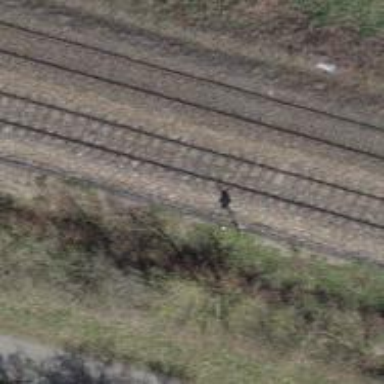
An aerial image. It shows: Railway milestone.